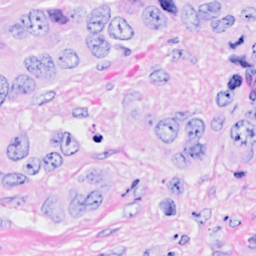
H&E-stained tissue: Breast